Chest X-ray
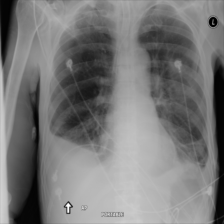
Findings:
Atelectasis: positive
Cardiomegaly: negative
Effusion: positive
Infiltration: positive
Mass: negative
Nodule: negative
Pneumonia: negative
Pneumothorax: negative
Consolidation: negative
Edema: negative
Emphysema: negative
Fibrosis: negative
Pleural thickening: negative
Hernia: negative